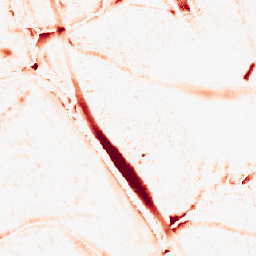
Category: morphological
Decomposition family: morphological_ellipse
Decomposition parameters: operation: opening
width: 20
height: 20
Upsampling method: nearest
Upsampling parameters: scale: 4
Upsampling scale: 4